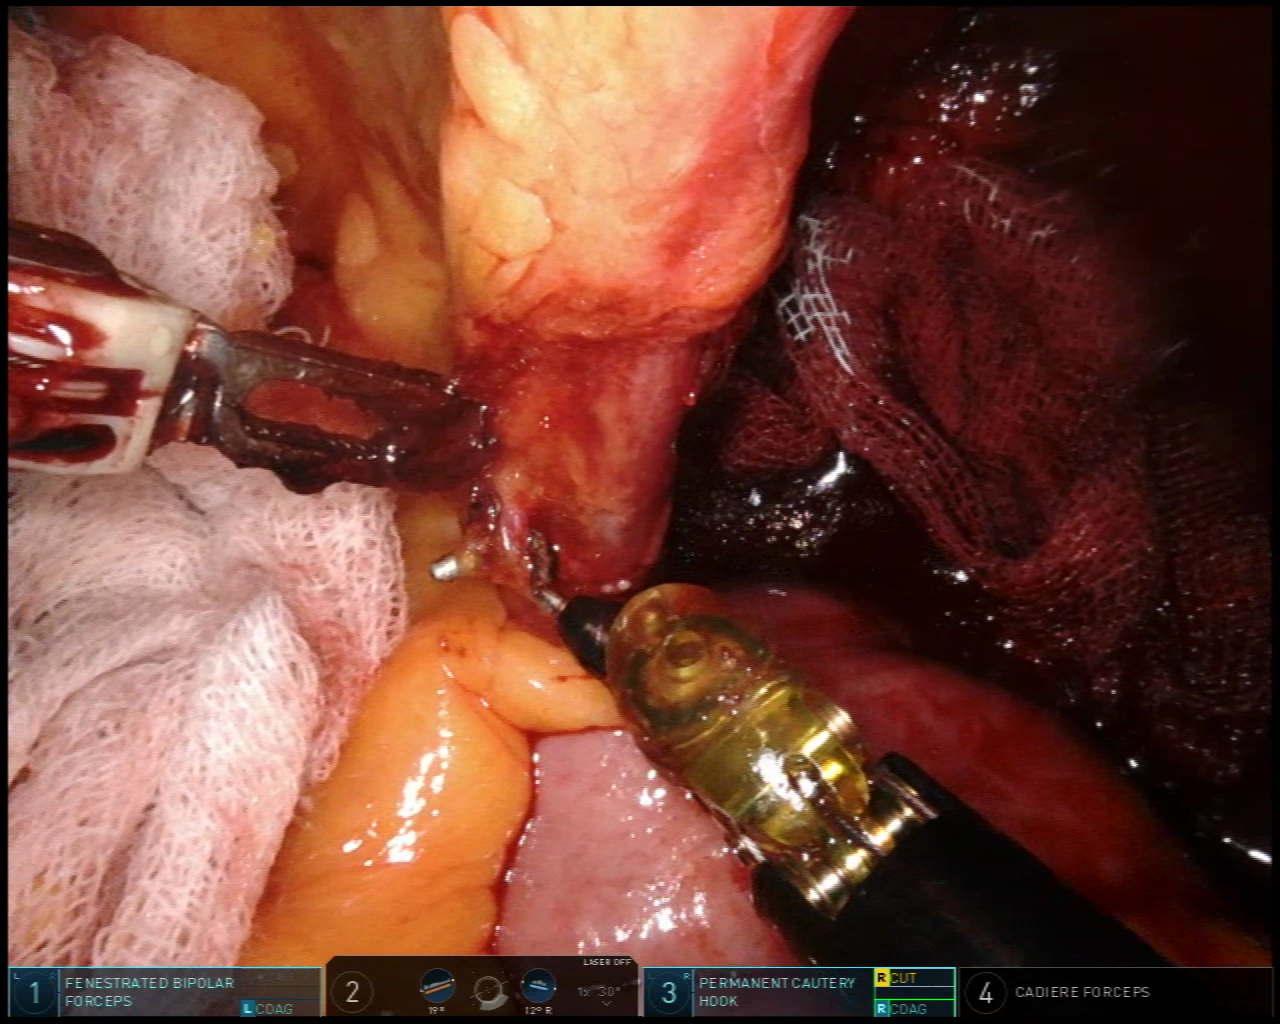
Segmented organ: intestinal_veins
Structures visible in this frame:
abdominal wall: no
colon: yes
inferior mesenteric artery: no
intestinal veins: yes
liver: no
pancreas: no
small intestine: no
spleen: no
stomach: no
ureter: no
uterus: no
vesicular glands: no